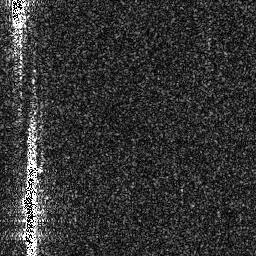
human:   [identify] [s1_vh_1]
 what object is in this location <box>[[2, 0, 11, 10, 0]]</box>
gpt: <ref>1 medium ship at the top left</ref>